Question: I'm struggling to customise a select drop-down.
Here is the final result.

Can I do it via a select dropdown?
Any help or examples links is really appreciated.
Cheers!
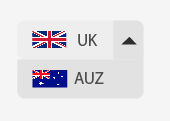
Answer: This display exactly the image that I posted. However, I didn't use a drop-down.
'''
<div id="nav-country">
<div id="top-country">
<div id="left-top-c-container">
<?php
if ($_SESSION['australasia']==1) { ?>
<img id="auz-img" src="<?php echo get_template_directory_uri(); ?>/assets/images/auz.png" alt="flag icon auztralasia">
<p>AUZ</p>
<?php } else { ?>
<img src="<?php echo get_template_directory_uri(); ?>/assets/images/uk.png" alt="flag icon united kingdom">
<p>UK</p>
<?php } ?>
</div>
<div id="right-top-c-container">
<div id="right-arrow">
<img src="<?php echo get_template_directory_uri(); ?>/assets/images/arrow_dropdown.png" alt="small arrow image">
</div>
</div>
</div>
<div id="bottom-country">
<?php
if ($_SESSION['australasia']==1) { ?>
<img src="<?php echo get_template_directory_uri(); ?>/assets/images/uk.png" alt="flag icon united kingdom">
<p>UK</p>
<?php } else { ?>
<img id="auz-img" src="<?php echo get_template_directory_uri(); ?>/assets/images/auz.png" alt="flag icon auztralasia">
<p>AUZ</p>
<?php } ?>
</div>
</div>
'''
'''
/* COUNTRY FLAGS SELECTORS
================================================== */
#nav-country {
position: absolute;
z-index: 11;
right: 2%;
top: 13px;
}
#top-country {
width:84px;
height: 26px;
font-size: 11px;
line-height: 13px;
font-family: 'Open Sans', sans-serif;
-webkit-border-radius: 6px;
-moz-border-radius: 6px;
border-radius: 6px;
background-color: #EEEEEE;
}
#left-top-c-container {
float: left;
width:64px;
height: 26px;
-webkit-border-radius: 6px;
-moz-border-radius: 6px;
border-radius: 6px;
}
#right-top-c-container {
float: left;
width:20px;
height: 26px;
-webkit-border-radius: 6px;
-moz-border-radius: 6px;
border-radius: 6px;
border-bottom-left-radius: 0px;
border-top-left-radius: 0px;
background-color: #E2E2E2;
-webkit-transition: all 0.3s ease;
-moz-transition: all 0.3s ease;
-ms-transition: all 0.3s ease;
-o-transition: all 0.3s ease;
transition: all 0.3s ease;
}
#bottom-country {
opacity: 0;
width:84px;
height: 26px;
font-size: 11px;
line-height: 13px;
font-family: 'Open Sans', sans-serif;
-webkit-border-radius: 6px;
-moz-border-radius: 6px;
border-radius: 6px;
border-top-right-radius: 0px;
background-color: #E2E2E2;
visibility: hidden;
cursor: pointer;
-webkit-transition: all 0.3s ease;
-moz-transition: all 0.3s ease;
-ms-transition: all 0.3s ease;
-o-transition: all 0.3s ease;
transition: all 0.3s ease;
}
#bottom-country:hover, #bottom-country:focus {
visibility: visible !important;
opacity: 1 !important;
}
/* Show the total country list */
.visible {
visibility: visible !important;
opacity: 1 !important;
}
#right-arrow img {
-webkit-transition: all 0.3s ease;
-moz-transition: all 0.3s ease;
-ms-transition: all 0.3s ease;
-o-transition: all 0.3s ease;
transition: all 0.3s ease;
}
/* Add the border to the arrow */
.rotate-on {
border-bottom-right-radius: 0px !important;
}
/* Rotate the selected country drop-adown arrow */
.rotate-on img {
-webkit-transform: rotate(180deg); /* Chrome and other webkit browsers */
-moz-transform: rotate(180deg); /* FF */
-o-transform: rotate(180deg); /* Opera */
-ms-transform: rotate(180deg); /* IE9 */
transform: rotate(180deg); /* W3C complaint browsers */
filter: progid:DXImageTransform.Microsoft.Matrix(M11=-1, M12=0, M21=0, M22=-1, DX=0, DY=0, SizingMethod='auto expand'); /* IE8 and below */
}
#top-country p, #top-country img, #bottom-country p, #bottom-country img {
float: left;
/* margin-top: 6px; */
-webkit-transition: all 0.3s ease;
-moz-transition: all 0.3s ease;
-ms-transition: all 0.3s ease;
-o-transition: all 0.3s ease;
transition: all 0.3s ease;
}
#left-top-c-container img, #bottom-country img{
/* margin: 7px 8px 7px 10px; */
margin: 7px 8px 7px 9px;
}
#top-country p, #bottom-country p {
margin-top: 7px;
}
#top-country #right-arrow {
background-color: #E2E2E2;
display:inline-block;
margin-top: 10px;
margin-left: 4px;
}
/* Add color text effect on the list of country */
#bottom-country:focus p, #bottom-country:hover p {
color: #FFA217;
}
img#auz-img {
margin: 7px 4px 7px 9px;
}
'''
'''
jQuery(document).ready(function() {
jQuery("#top-country").hover(function(){
// Add class rotate-on to the
jQuery("#right-top-c-container").toggleClass("rotate-on");
jQuery("#bottom-country").toggleClass("visible");
});
// Let the arrow pointing down when we are hovering the country list
jQuery("#bottom-country").hover(function(){
jQuery("#right-top-c-container").toggleClass("rotate-on");
});
jQuery("#bottom-country").click(function(){
// We want to redirect to the correct url
var country_value = jQuery("#bottom-country").children("p").text();
if(country_value=="UK"){
var pathname = window.location.href;
// console.log(pathname);
pathname = pathname.replace('e.au.t','e.t');
pathname = pathname+"?selected_c=uk";
window.location.href = pathname;
}
else if (country_value=="AUZ") {
var pathname = window.location.href;
// console.log(pathname);
pathname = pathname.replace('e.t', 'e.au.t');
pathname = pathname+"?selected_c=au";
// console.log(pathname);
window.location.href = pathname;
}
});
});
'''